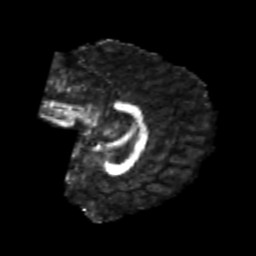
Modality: FA
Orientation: sagittal
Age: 22
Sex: female
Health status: healthy
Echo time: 0.074 s